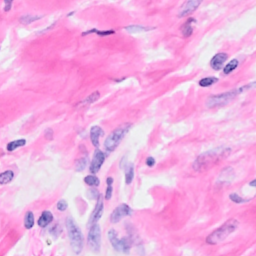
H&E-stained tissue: Breast